Aerial crown-view tile of a tropical tree (Barro Colorado Island, Panama), acquired 20240918:
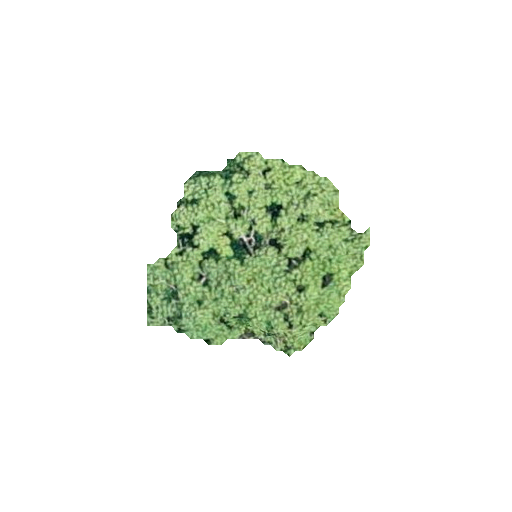
Species: Hieronyma alchorneoides
GBIF accepted scientific name: Hieronyma alchorneoides
Crown area: 48.636 m²